Question: I have a set of data looks like this:
..
I want to plot POS(x-axis) vs DIFF(y-axis), and I want to group x-axis based on the level of CHROM.
Below is a sample plot I have only for chr01.
I want to have chr02 ... chrX in this plot as well to the right of chr01.

My code is:
'''
my.key <- list(space="right",
border=T,
cex.title=1.2,
title="Legend",
size=10,
text=levels(GT),
fill=T)
xyplot(data$DIFF[data$CHROM=="chr01"]~data$POS[data$CHROM=="chr01"],
xlab = "chr01 -- LCMT0001",
ylab = "Distance -- LCMT0001",
col=GT,
group=GT,
auto.key = my.key,
pch=16,
scales=list(
x = list(alternating=F,tick.number = 8),
y = list(log=10,tick.number=11))
'''
)
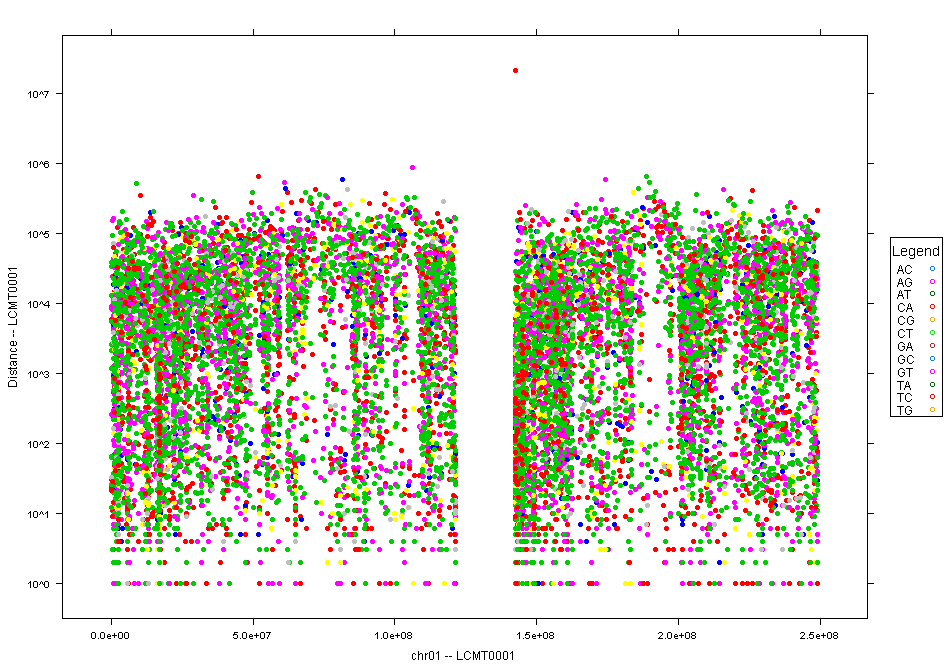
Answer: You may try 'ggplot':
'''
# some sample data
df <- data.frame(CHROM = 1:4,
POS = 1:5,
GT = sample(c("ac", "ag", "at"), 100, replace = TRUE),
DIFF= sample(1:100))
ggplot(data = df, aes(x = POS, y = DIFF, colour = GT)) +
geom_point() +
facet_grid(~ CHROM) +
theme_bw()
'''